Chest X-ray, PA view. Patient: 34 years old, sex M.
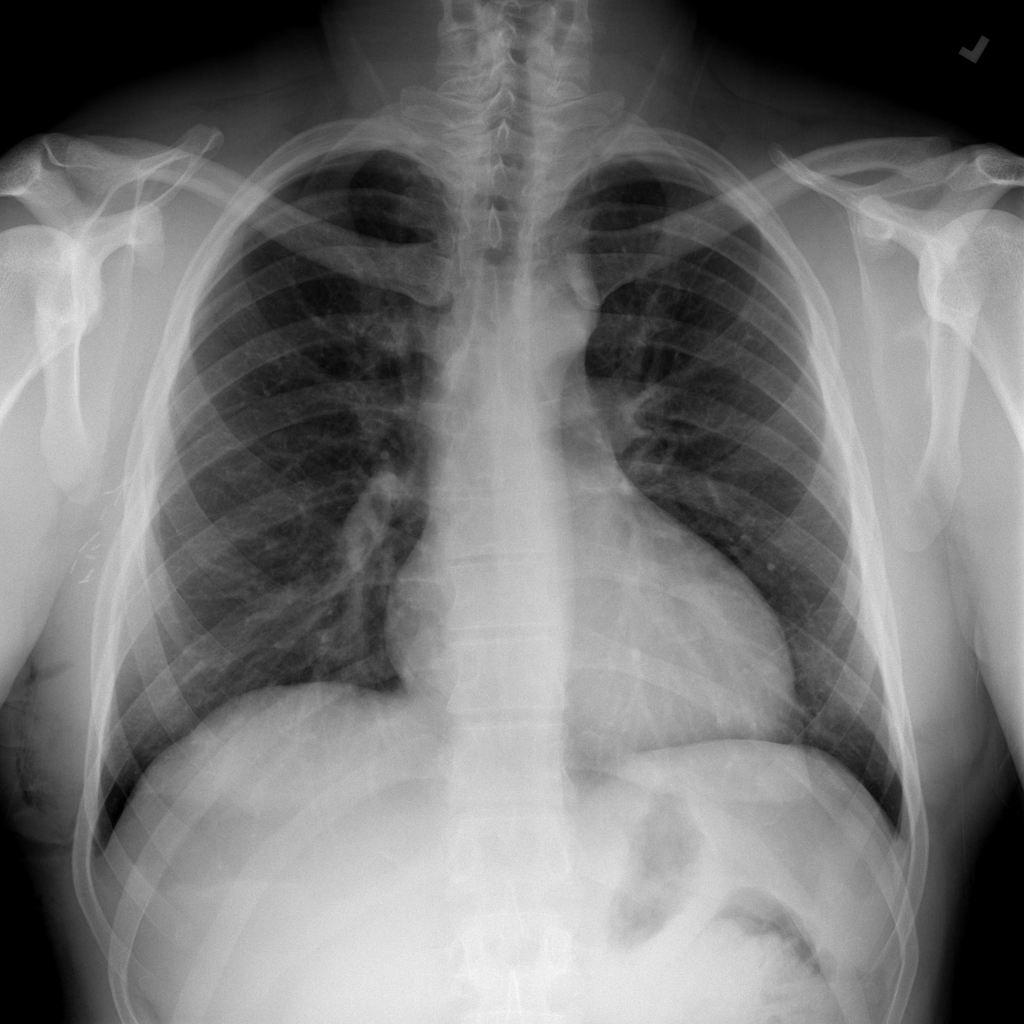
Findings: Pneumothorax